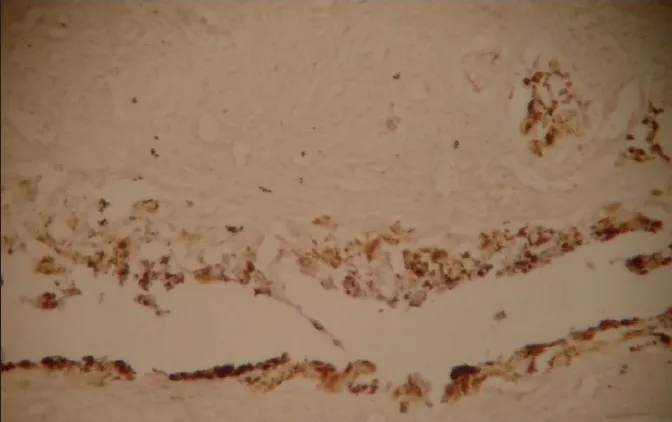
IHC staining showing HMB-45 positivity in peripheral epitheloid cells.
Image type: pathology (immunostaining)